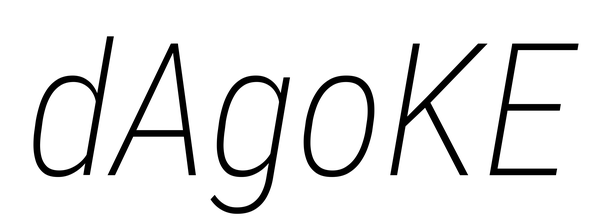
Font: Roboto-Italic_Condensed_ExtraLight_Italic